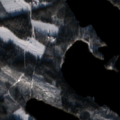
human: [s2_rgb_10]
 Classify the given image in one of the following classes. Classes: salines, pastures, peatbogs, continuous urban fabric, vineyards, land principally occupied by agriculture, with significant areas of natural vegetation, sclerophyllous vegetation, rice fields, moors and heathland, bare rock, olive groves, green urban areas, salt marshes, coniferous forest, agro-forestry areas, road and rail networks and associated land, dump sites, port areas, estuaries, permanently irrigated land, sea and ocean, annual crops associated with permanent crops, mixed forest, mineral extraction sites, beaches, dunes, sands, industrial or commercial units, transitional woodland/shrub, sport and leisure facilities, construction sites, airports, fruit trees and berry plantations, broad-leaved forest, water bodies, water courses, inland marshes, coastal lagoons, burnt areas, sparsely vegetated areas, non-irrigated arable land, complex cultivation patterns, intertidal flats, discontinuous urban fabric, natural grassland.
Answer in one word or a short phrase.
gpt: coniferous forest, mixed forest, transitional woodland/shrub, water bodies